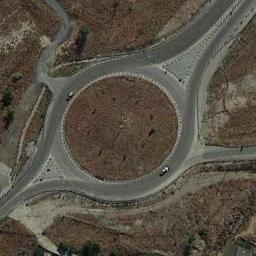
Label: roundabout